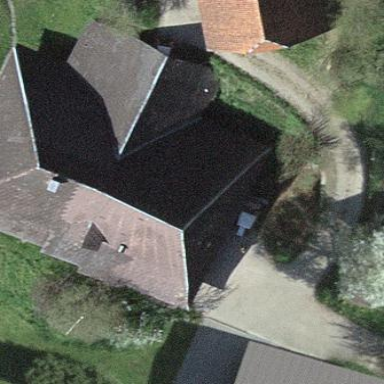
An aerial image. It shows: Farm building.